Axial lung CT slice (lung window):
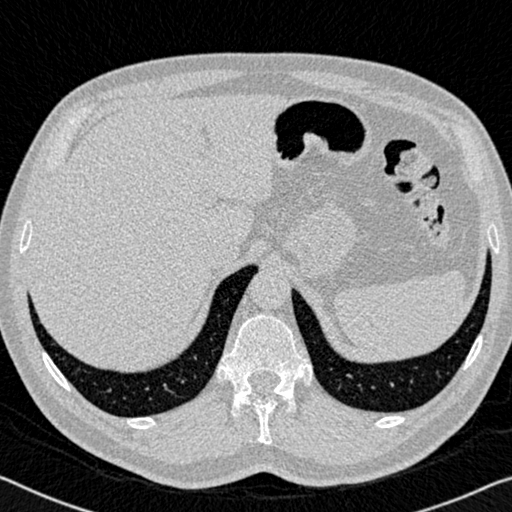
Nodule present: no